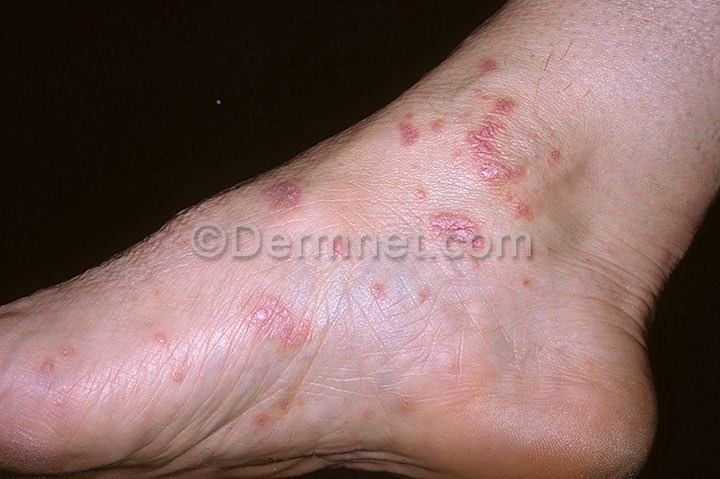
Disease: Nail Fungus and other Nail Disease